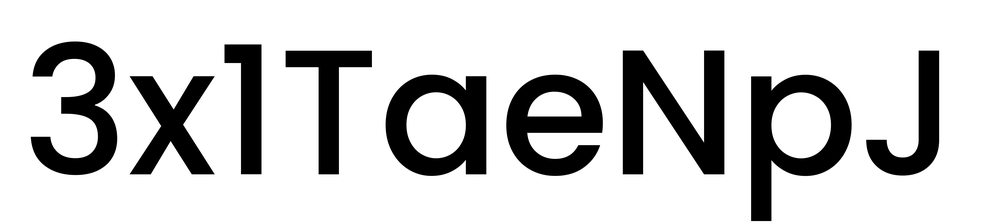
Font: Poppins-Medium